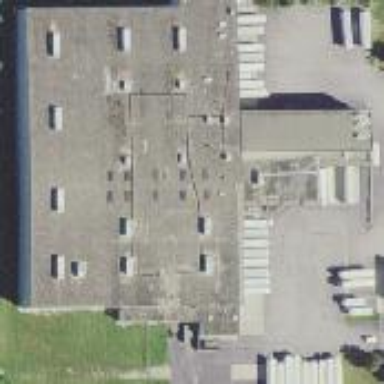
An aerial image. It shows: Industrial building.